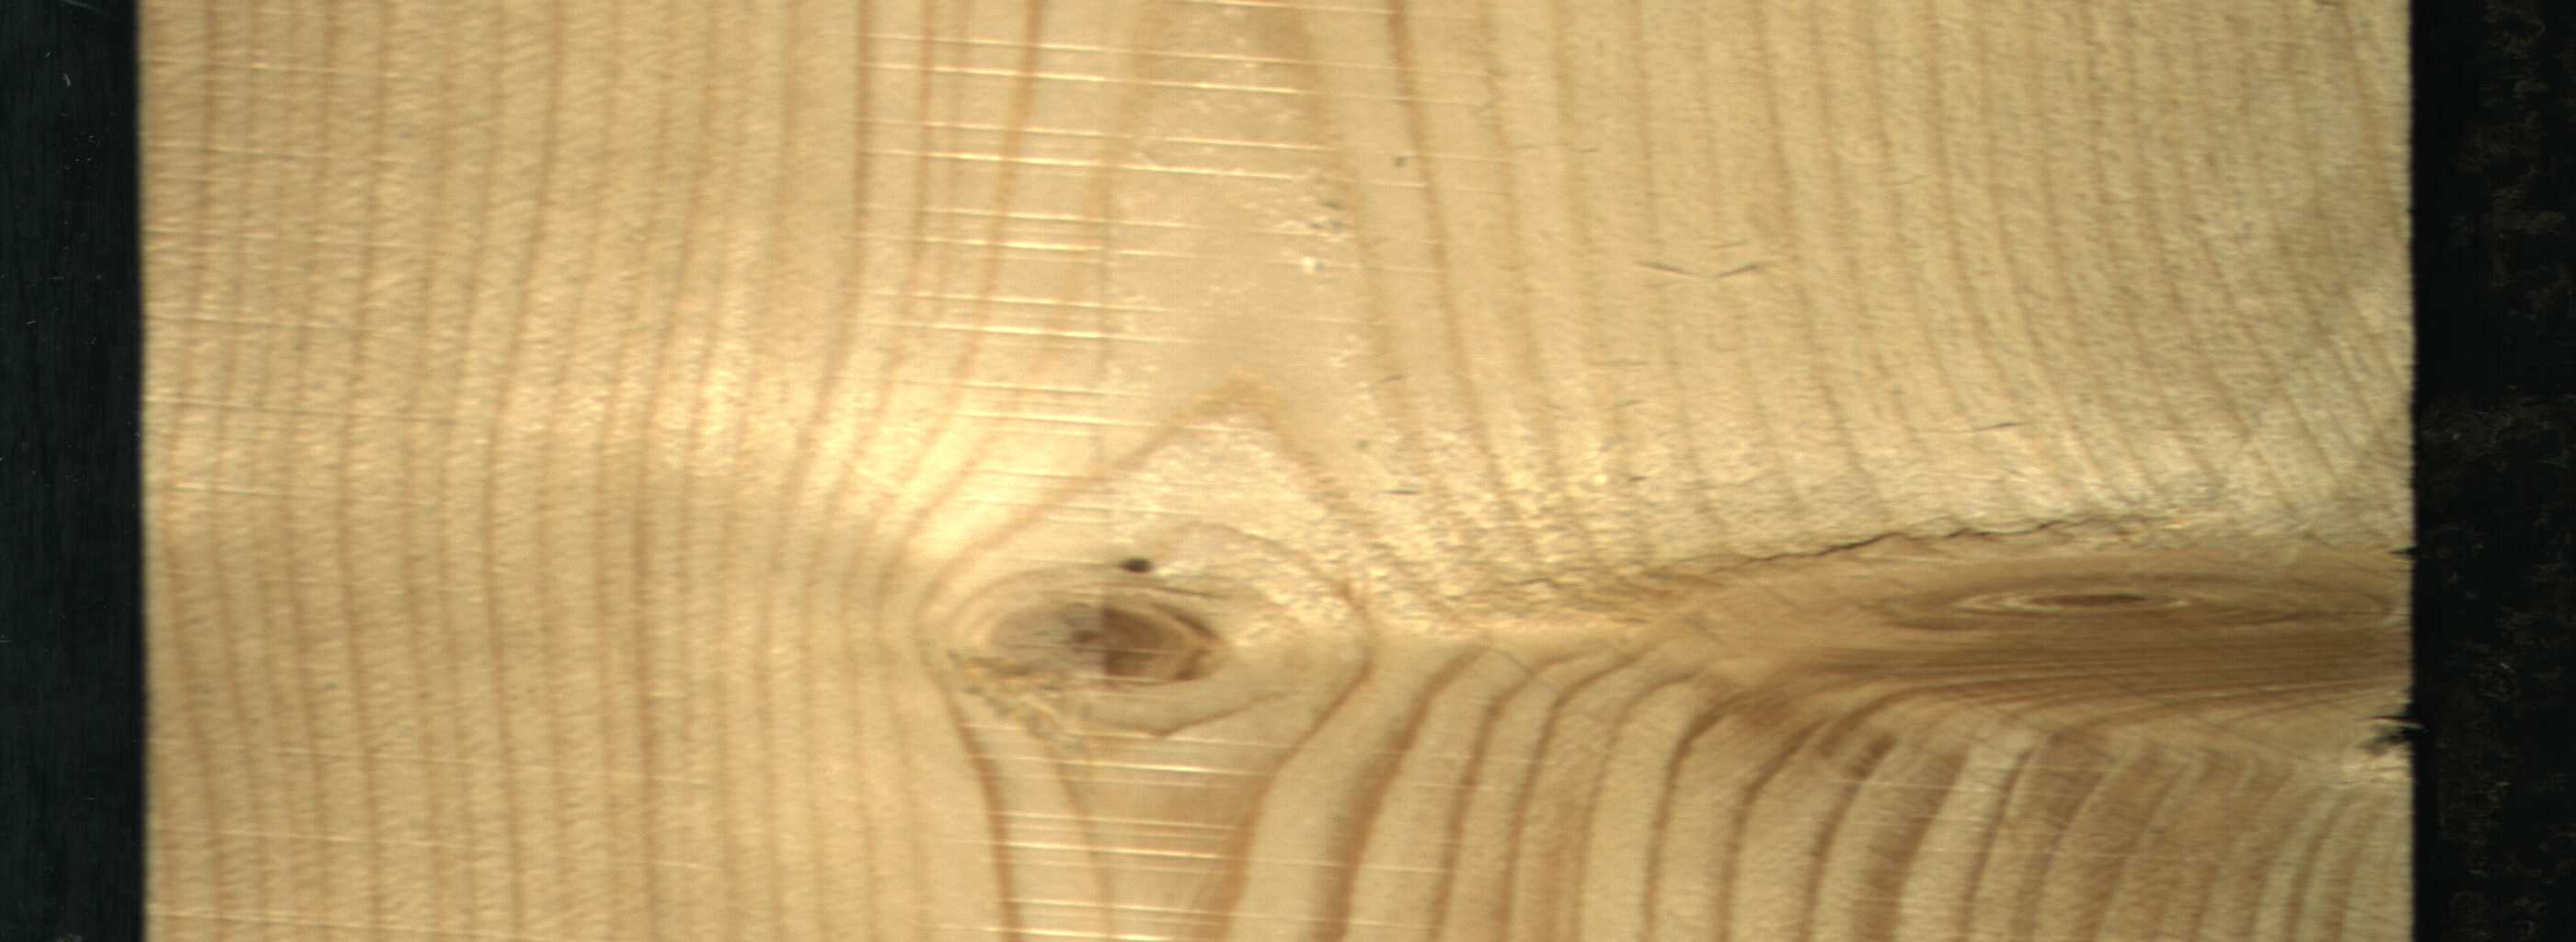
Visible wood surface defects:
Live_Knot
Live_Knot